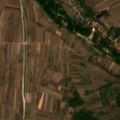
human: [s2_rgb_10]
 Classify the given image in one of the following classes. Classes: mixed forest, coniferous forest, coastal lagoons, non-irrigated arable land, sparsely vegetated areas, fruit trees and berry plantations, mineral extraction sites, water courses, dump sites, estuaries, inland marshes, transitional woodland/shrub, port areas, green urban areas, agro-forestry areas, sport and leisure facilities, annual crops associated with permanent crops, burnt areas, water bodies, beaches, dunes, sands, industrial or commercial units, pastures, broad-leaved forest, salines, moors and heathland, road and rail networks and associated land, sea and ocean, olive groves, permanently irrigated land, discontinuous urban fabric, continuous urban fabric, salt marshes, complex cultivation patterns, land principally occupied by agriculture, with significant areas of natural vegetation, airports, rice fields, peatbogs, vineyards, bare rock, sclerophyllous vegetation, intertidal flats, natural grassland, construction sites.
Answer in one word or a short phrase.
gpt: discontinuous urban fabric, complex cultivation patterns, land principally occupied by agriculture, with significant areas of natural vegetation, broad-leaved forest, transitional woodland/shrub